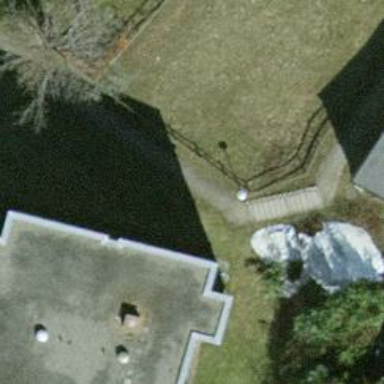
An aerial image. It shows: Steps with paved surface.